Field crop: maize
Growth stage: 1
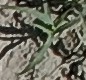
Species: sorghum